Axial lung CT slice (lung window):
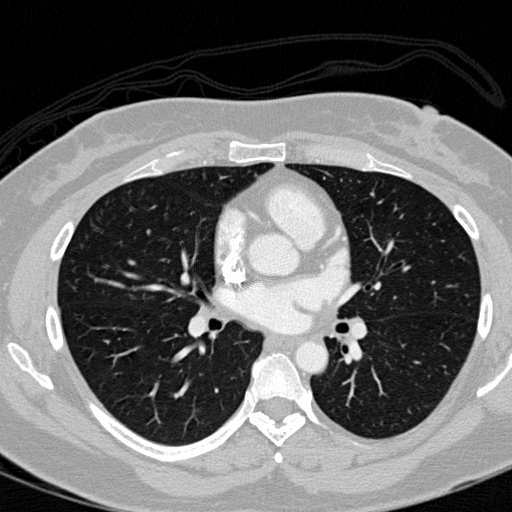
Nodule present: no